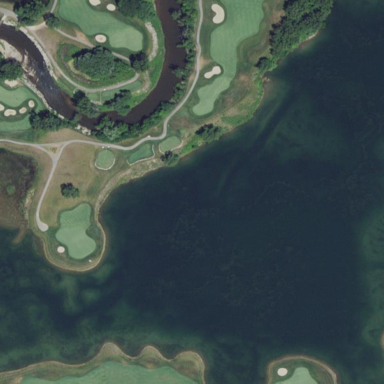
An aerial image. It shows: Scenic view of water hazard on golf course. The natural water feature adds beauty to the landscape.